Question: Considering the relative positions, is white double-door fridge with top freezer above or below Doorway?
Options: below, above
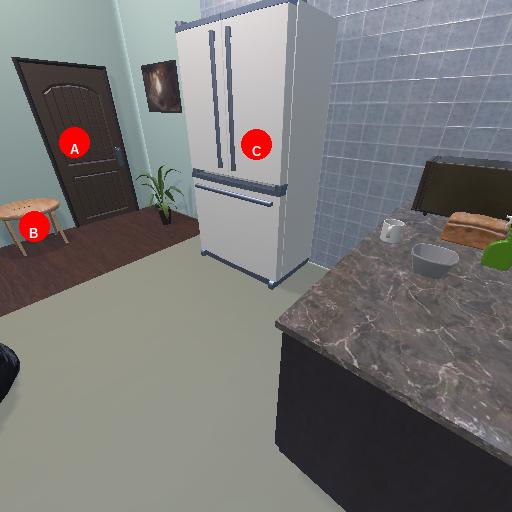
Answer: below